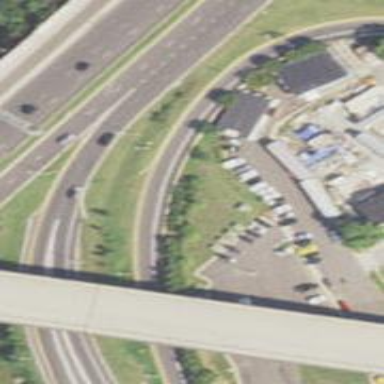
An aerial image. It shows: Asphalt motorway link.